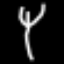
Label: fork